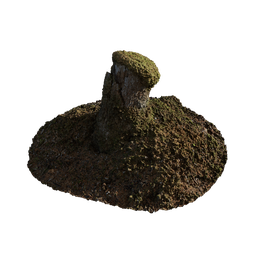
Label: nature